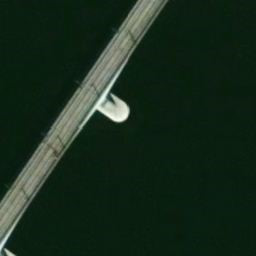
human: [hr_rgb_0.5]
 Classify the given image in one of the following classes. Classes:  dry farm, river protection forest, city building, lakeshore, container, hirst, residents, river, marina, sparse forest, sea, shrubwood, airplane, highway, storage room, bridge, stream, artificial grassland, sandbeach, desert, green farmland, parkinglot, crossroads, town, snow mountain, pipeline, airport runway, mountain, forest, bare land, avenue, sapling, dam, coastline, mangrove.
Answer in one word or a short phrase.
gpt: bridge